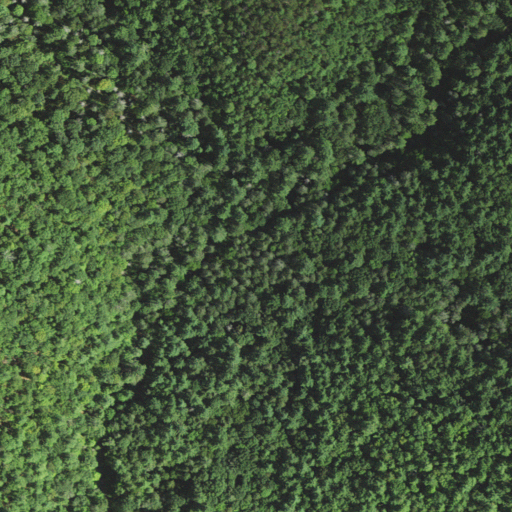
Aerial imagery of valley in Virginia named Lynn Hollow containing evergreen forest, deciduous forest, mixed forest, and open development